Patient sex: M
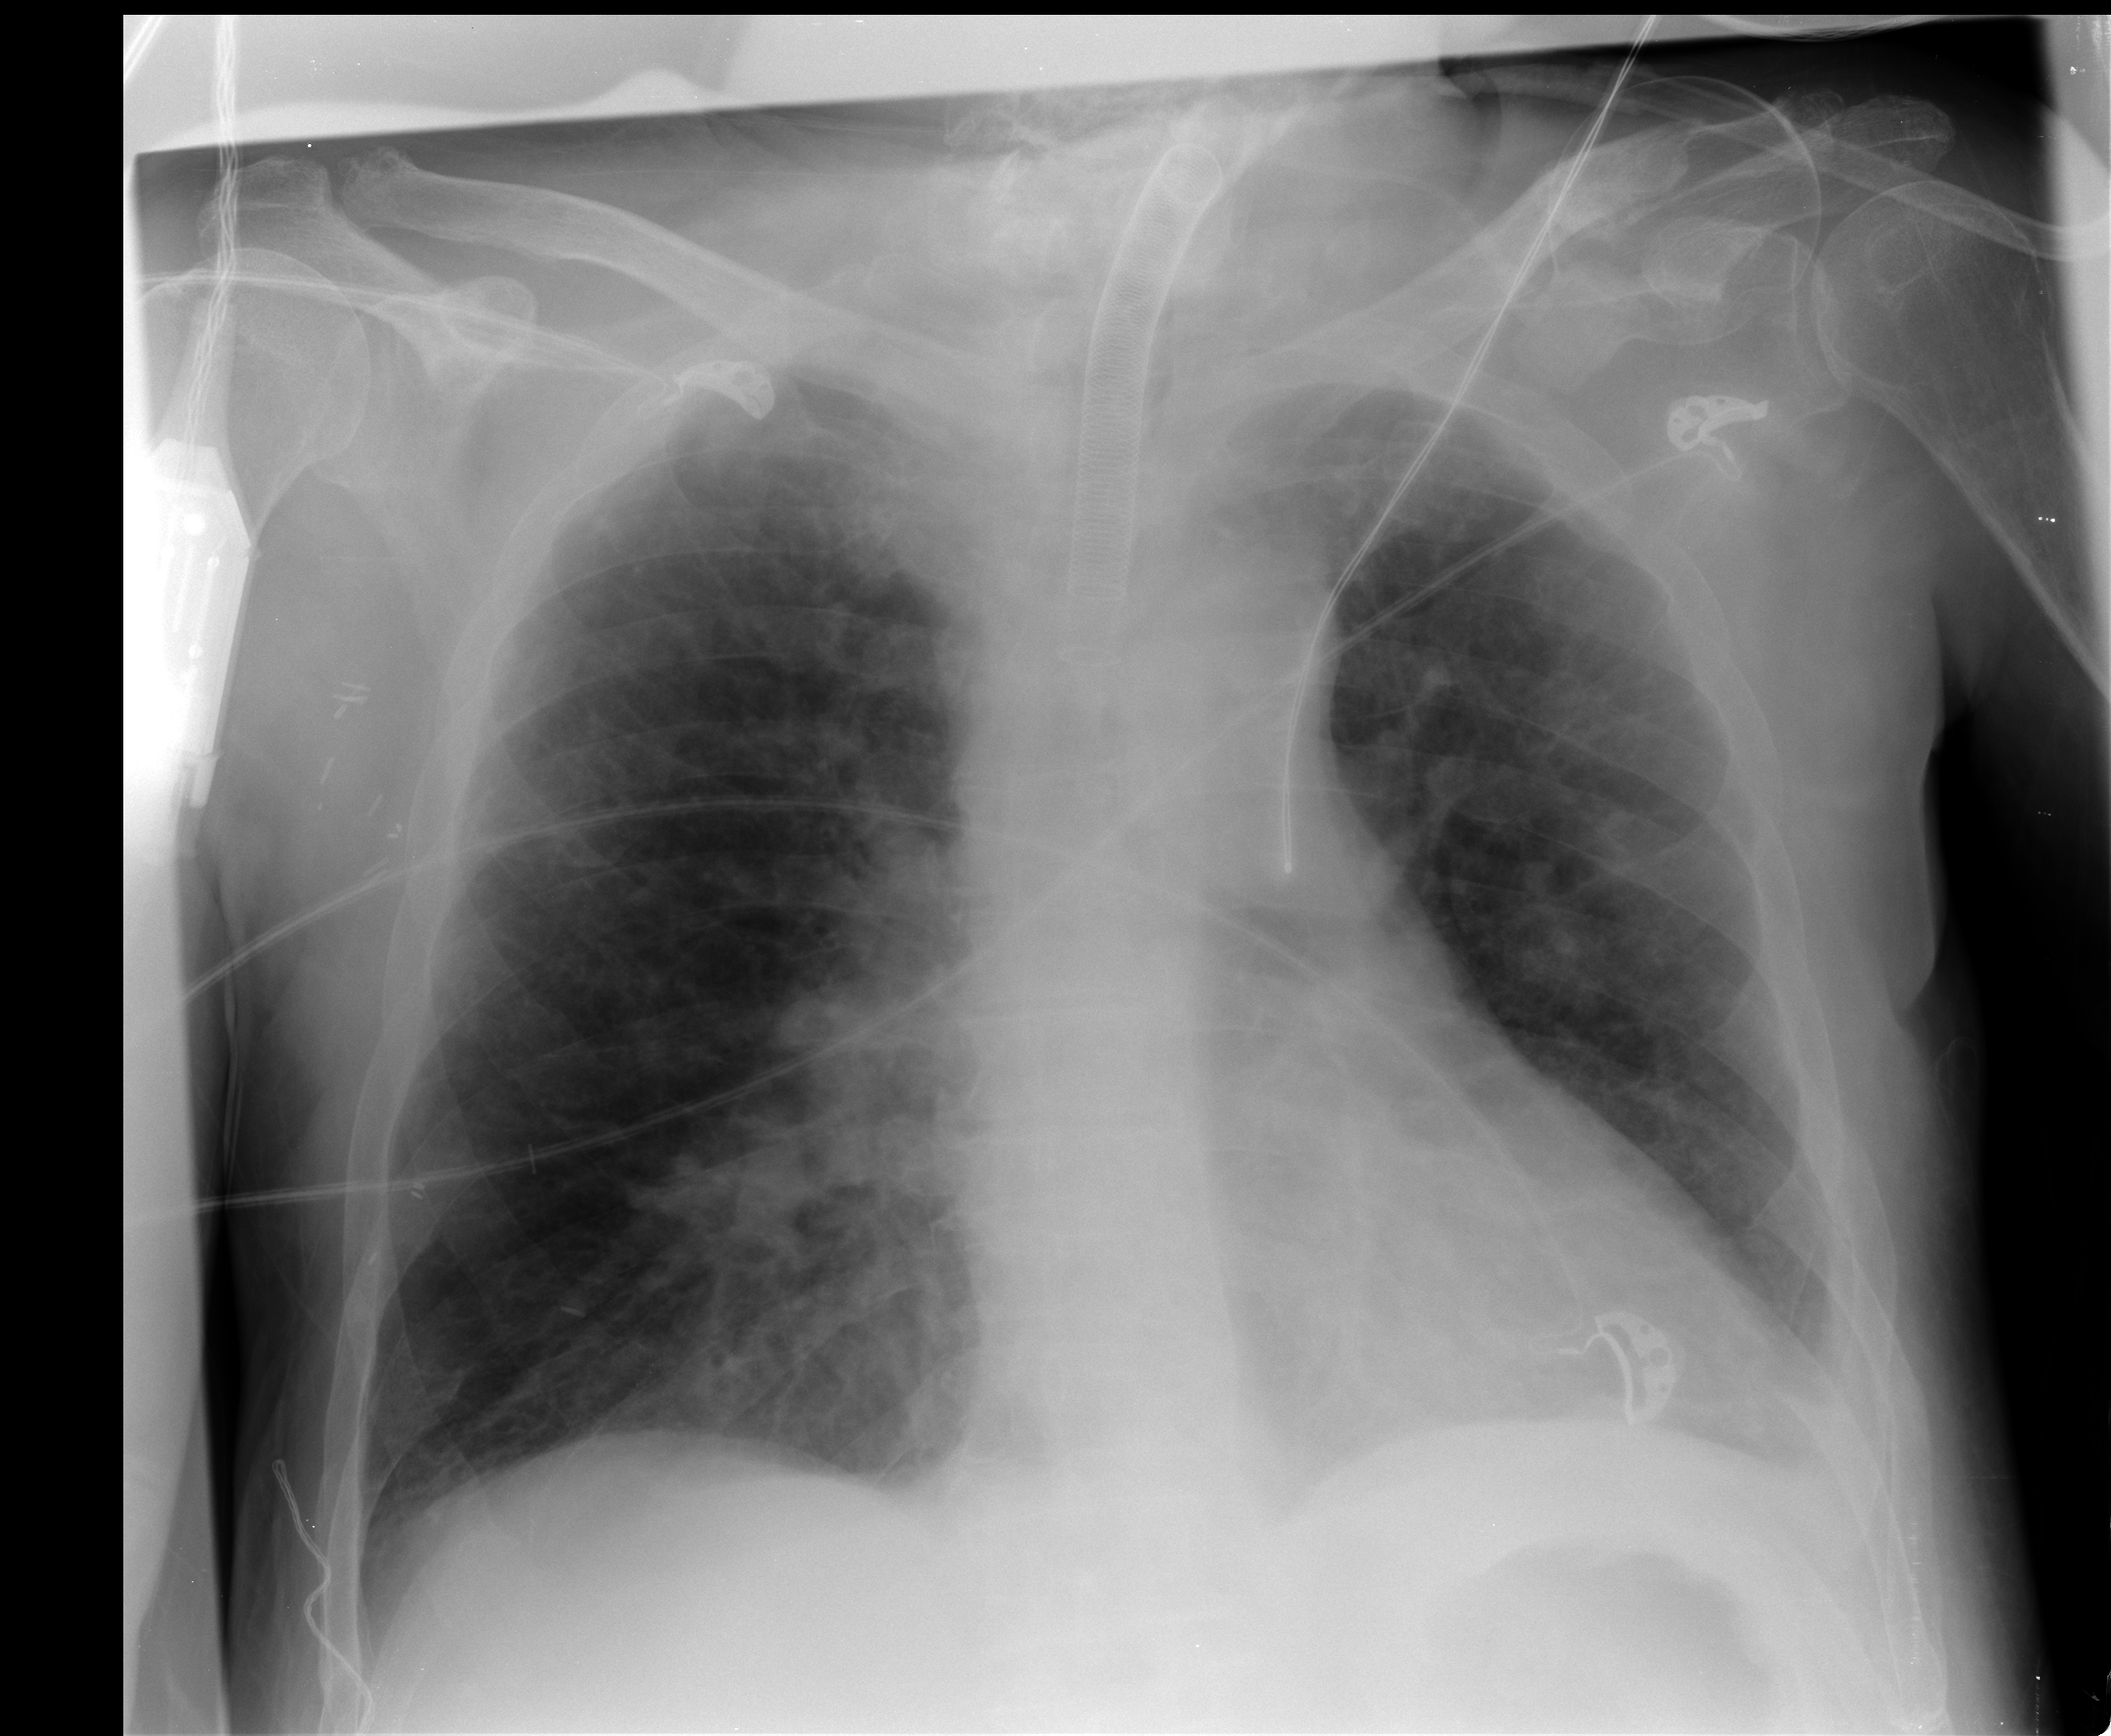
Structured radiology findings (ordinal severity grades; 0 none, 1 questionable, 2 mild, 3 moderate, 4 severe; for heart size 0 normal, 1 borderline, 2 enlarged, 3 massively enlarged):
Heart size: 0
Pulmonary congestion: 2
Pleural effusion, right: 0
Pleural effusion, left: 2
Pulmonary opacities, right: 3
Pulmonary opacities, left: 2
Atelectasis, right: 2
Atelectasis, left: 2